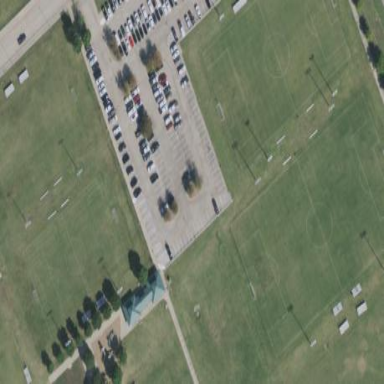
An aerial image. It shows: Soccer pitch for outdoor sports and leisure activities.